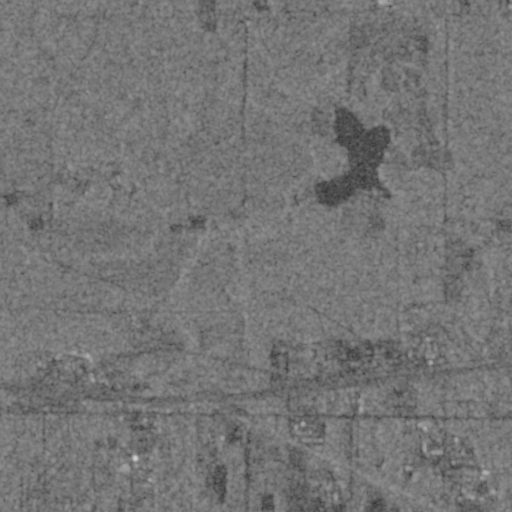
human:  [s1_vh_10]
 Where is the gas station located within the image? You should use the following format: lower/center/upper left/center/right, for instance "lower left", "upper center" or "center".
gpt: The gas station is located in the lower left of the image.
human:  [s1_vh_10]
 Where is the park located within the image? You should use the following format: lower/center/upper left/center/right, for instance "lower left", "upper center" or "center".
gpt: The park is located in the lower right of the image.
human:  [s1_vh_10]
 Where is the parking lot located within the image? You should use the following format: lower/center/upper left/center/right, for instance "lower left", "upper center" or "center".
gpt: The parking lot is located in the lower right of the image.
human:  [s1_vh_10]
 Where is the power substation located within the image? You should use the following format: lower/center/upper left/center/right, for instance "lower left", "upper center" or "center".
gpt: The power substation is located in the center right of the image.
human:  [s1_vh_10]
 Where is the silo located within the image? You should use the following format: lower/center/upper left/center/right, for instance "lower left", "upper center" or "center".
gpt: The silo is located in the lower right of the image.
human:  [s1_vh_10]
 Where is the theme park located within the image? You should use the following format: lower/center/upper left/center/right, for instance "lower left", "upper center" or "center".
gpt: The theme park is located in the lower right of the image.
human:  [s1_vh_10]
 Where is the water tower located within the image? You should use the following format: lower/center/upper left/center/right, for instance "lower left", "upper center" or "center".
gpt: The water tower is located in the lower right of the image.
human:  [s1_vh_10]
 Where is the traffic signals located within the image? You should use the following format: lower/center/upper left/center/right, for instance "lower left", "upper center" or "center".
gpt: The traffic signals is located in the lower left of the image.
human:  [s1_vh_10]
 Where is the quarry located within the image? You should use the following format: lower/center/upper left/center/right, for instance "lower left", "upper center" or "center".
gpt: There is no quarry in the image.

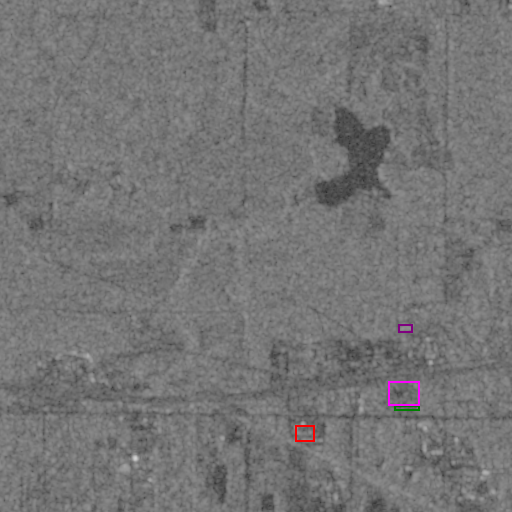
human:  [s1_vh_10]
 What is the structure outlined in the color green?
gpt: The structure outlined in green is a parking lot.
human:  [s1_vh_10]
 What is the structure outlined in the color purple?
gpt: The structure outlined in purple is a power substation.
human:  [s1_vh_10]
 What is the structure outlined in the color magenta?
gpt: The structure outlined in magenta is a theme park.
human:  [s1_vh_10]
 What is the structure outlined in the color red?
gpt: The structure outlined in red is a building.
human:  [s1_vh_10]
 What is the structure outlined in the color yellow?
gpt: There is no yellow outline.